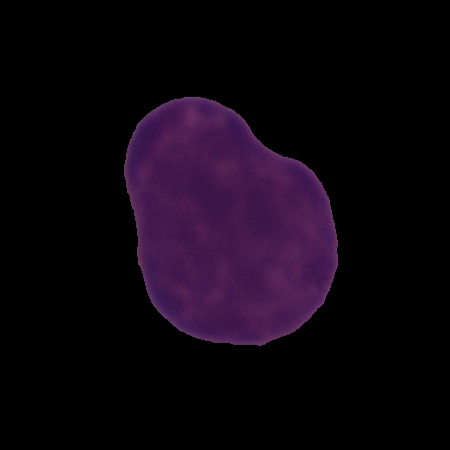
Label: cancer